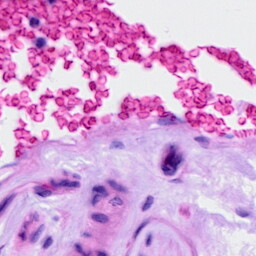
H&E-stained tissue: Ovarian